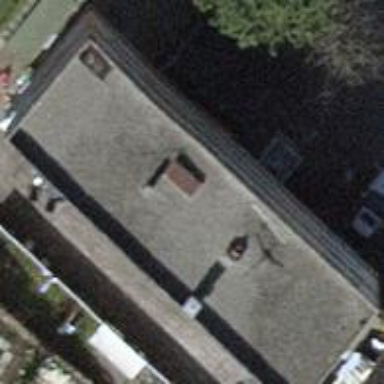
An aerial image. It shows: Part of building with flat gray roof. The building has light gray color scheme.